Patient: sex M, age 55
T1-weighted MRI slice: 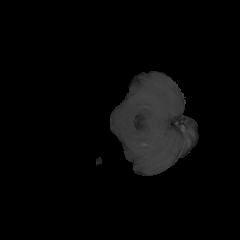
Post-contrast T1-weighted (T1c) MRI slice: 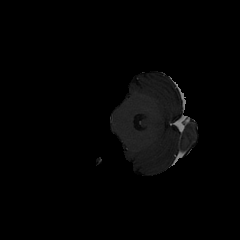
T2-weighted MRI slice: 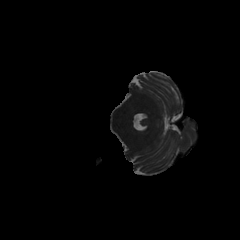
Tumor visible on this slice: no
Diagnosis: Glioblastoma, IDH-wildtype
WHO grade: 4